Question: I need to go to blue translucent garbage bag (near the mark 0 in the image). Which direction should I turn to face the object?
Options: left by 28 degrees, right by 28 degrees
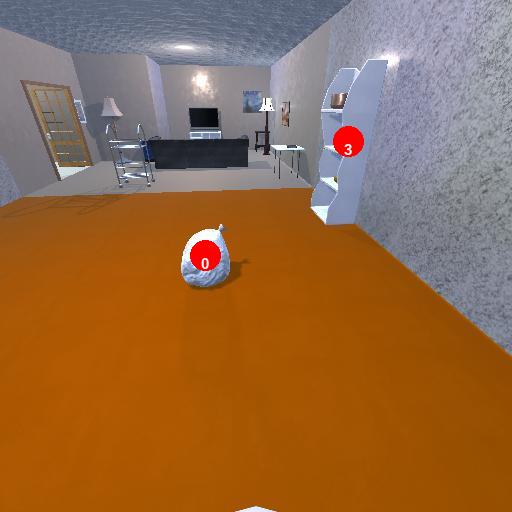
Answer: left by 28 degrees